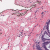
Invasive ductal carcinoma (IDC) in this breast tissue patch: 0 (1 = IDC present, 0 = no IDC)